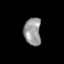
Tissue: skin
Cell type: Fibroblasts
Senescence score: 0.7222
Nuclear area (px): 464
Mean DAPI intensity: 149.468